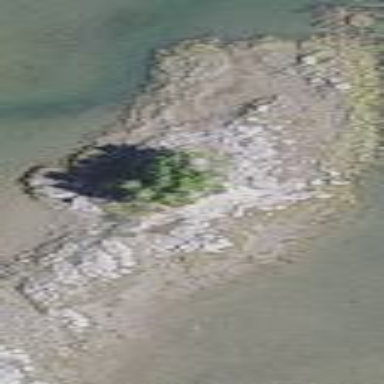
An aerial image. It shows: Island with natural coastline.